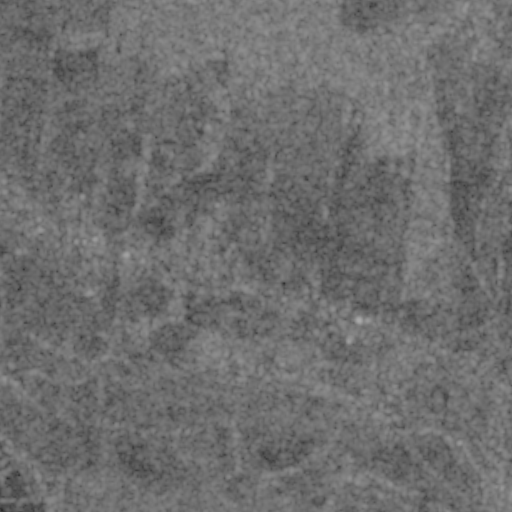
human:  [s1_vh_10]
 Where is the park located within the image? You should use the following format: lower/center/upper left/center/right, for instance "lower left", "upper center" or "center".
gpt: The park is located in the upper center of the image.
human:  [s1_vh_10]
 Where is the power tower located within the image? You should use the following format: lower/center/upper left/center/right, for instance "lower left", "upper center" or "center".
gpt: The power tower is located in the right of the image.
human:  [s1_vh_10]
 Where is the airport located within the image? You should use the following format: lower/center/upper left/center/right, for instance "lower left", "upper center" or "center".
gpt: There is no airport in the image.

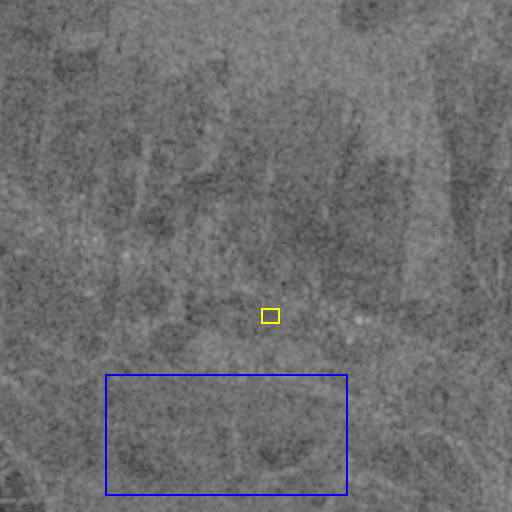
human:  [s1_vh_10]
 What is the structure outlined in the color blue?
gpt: The structure outlined in blue is a crop field.
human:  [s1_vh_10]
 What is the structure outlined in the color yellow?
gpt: The structure outlined in yellow is a park.
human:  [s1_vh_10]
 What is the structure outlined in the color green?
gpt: There is no green outline.